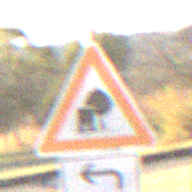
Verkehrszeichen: UnzureichendesLichtraumprofil
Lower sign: RichtungsangabeDurchPfeile2
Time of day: SunriseSunset
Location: Outdoor (Nature)
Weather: Clear
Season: NotSpecified
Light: Natural